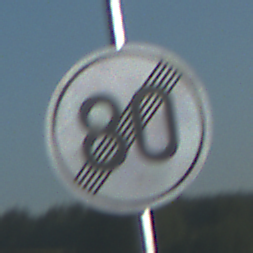
Verkehrszeichen: EndeGeschwindigkeit80
Umgebung: Outdoor, Nature
Tageszeit: MorningAfternoon
Wetter: Clear
Licht: Natural
Jahreszeit: NotSpecified
Kontrast: HighContrast